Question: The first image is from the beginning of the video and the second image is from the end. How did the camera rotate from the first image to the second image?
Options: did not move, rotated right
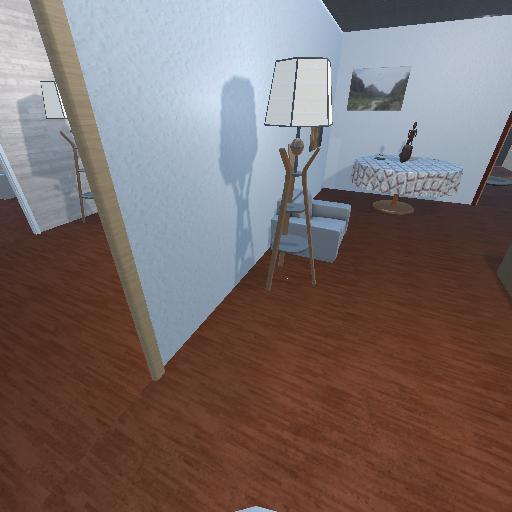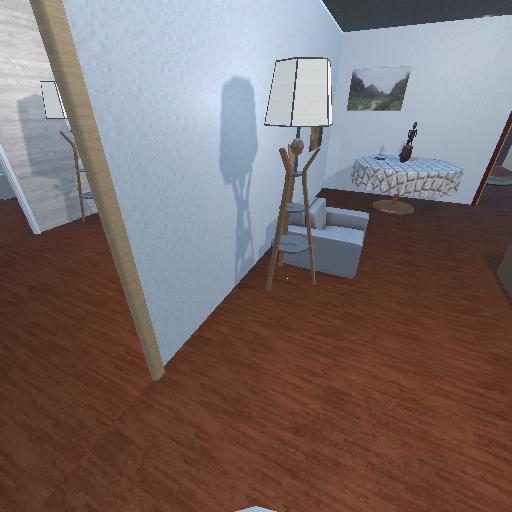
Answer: did not move